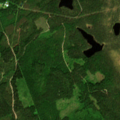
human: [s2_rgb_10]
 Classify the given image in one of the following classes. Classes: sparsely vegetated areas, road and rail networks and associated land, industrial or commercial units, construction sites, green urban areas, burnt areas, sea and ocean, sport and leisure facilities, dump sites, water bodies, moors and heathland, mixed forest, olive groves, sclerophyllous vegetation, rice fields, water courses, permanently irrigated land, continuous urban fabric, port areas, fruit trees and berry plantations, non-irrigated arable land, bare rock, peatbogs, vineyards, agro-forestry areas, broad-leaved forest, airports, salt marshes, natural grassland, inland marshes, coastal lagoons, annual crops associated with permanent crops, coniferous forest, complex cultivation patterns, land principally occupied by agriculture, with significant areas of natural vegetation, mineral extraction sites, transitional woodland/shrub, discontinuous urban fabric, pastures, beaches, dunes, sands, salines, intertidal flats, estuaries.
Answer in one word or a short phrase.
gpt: coniferous forest, mixed forest, transitional woodland/shrub